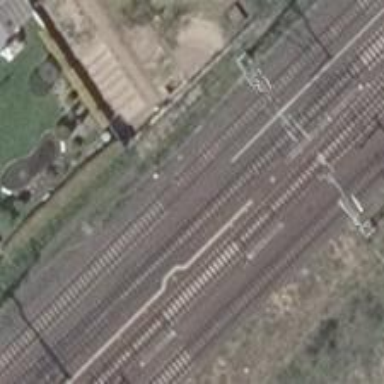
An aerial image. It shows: Railway track with contact lines for electrification.